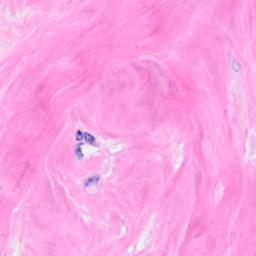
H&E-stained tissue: Breast